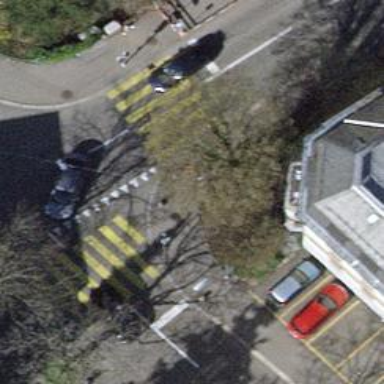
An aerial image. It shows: Kerb barrier.